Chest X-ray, AP view. Patient: 29 years old, sex M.
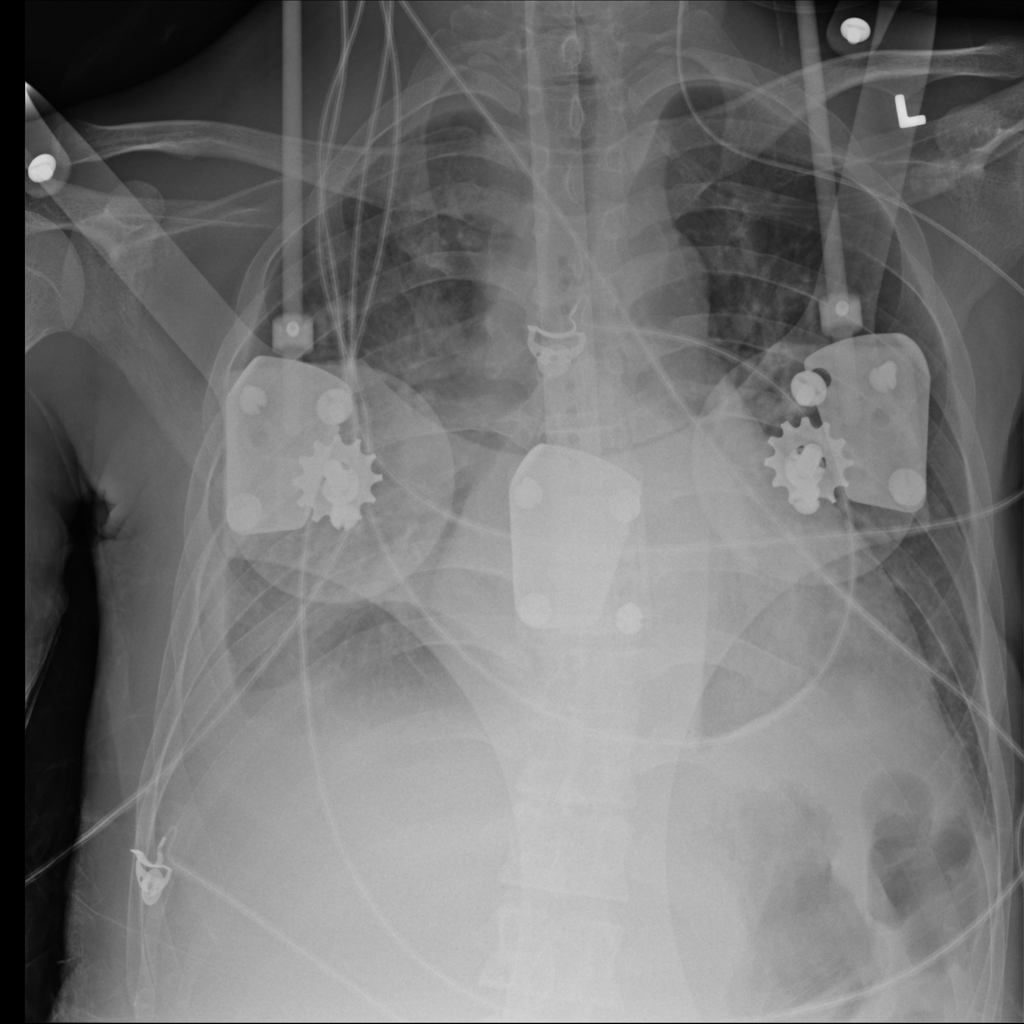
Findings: No Finding